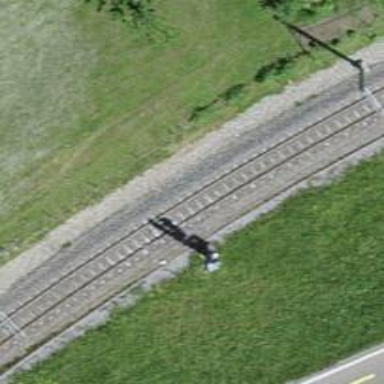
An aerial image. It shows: Railway signal.